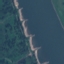
Label: River